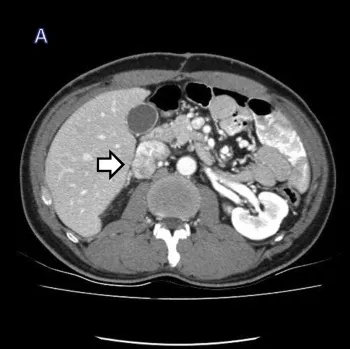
Computed tomography scan. Computed tomography scans showed an enlarged retroperitoneal lymph node of the posterior inferior vena cava.
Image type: radiology (ct)